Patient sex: M
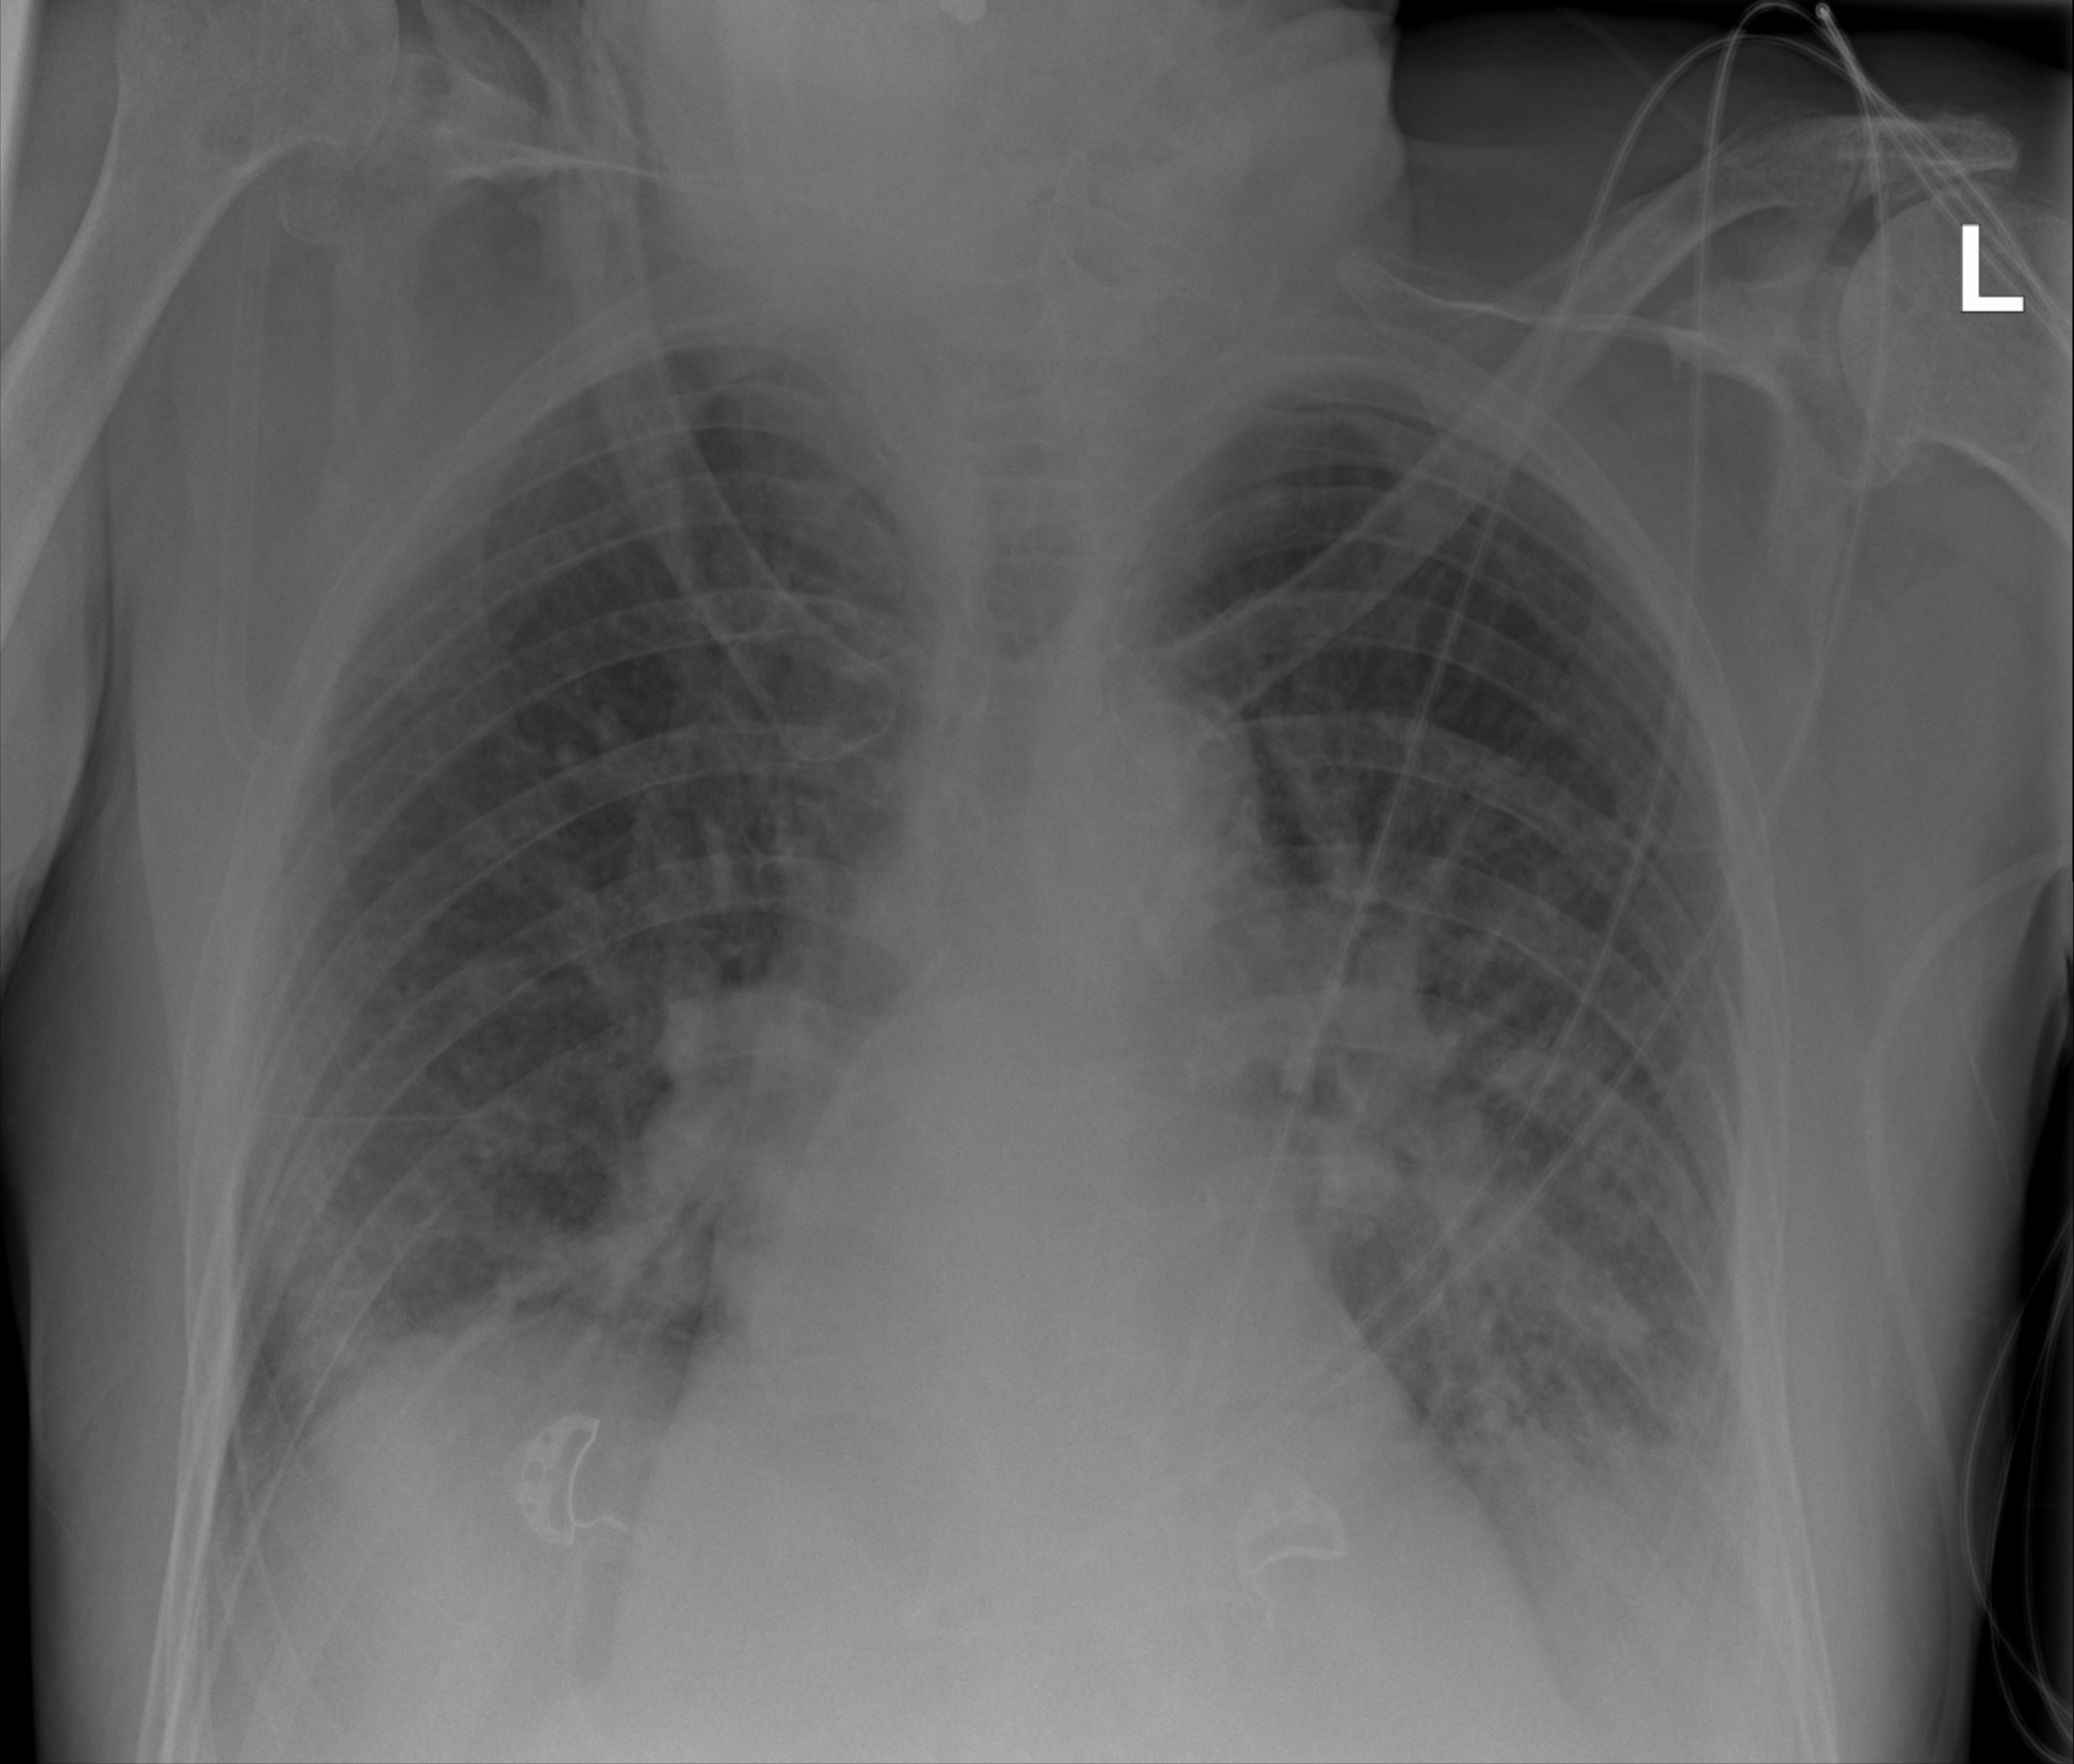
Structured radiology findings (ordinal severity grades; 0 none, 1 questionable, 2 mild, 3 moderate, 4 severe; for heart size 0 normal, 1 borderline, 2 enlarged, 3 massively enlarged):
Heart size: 1
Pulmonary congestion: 2
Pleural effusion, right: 2
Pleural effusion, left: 2
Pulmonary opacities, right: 2
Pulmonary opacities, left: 2
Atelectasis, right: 2
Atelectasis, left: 2